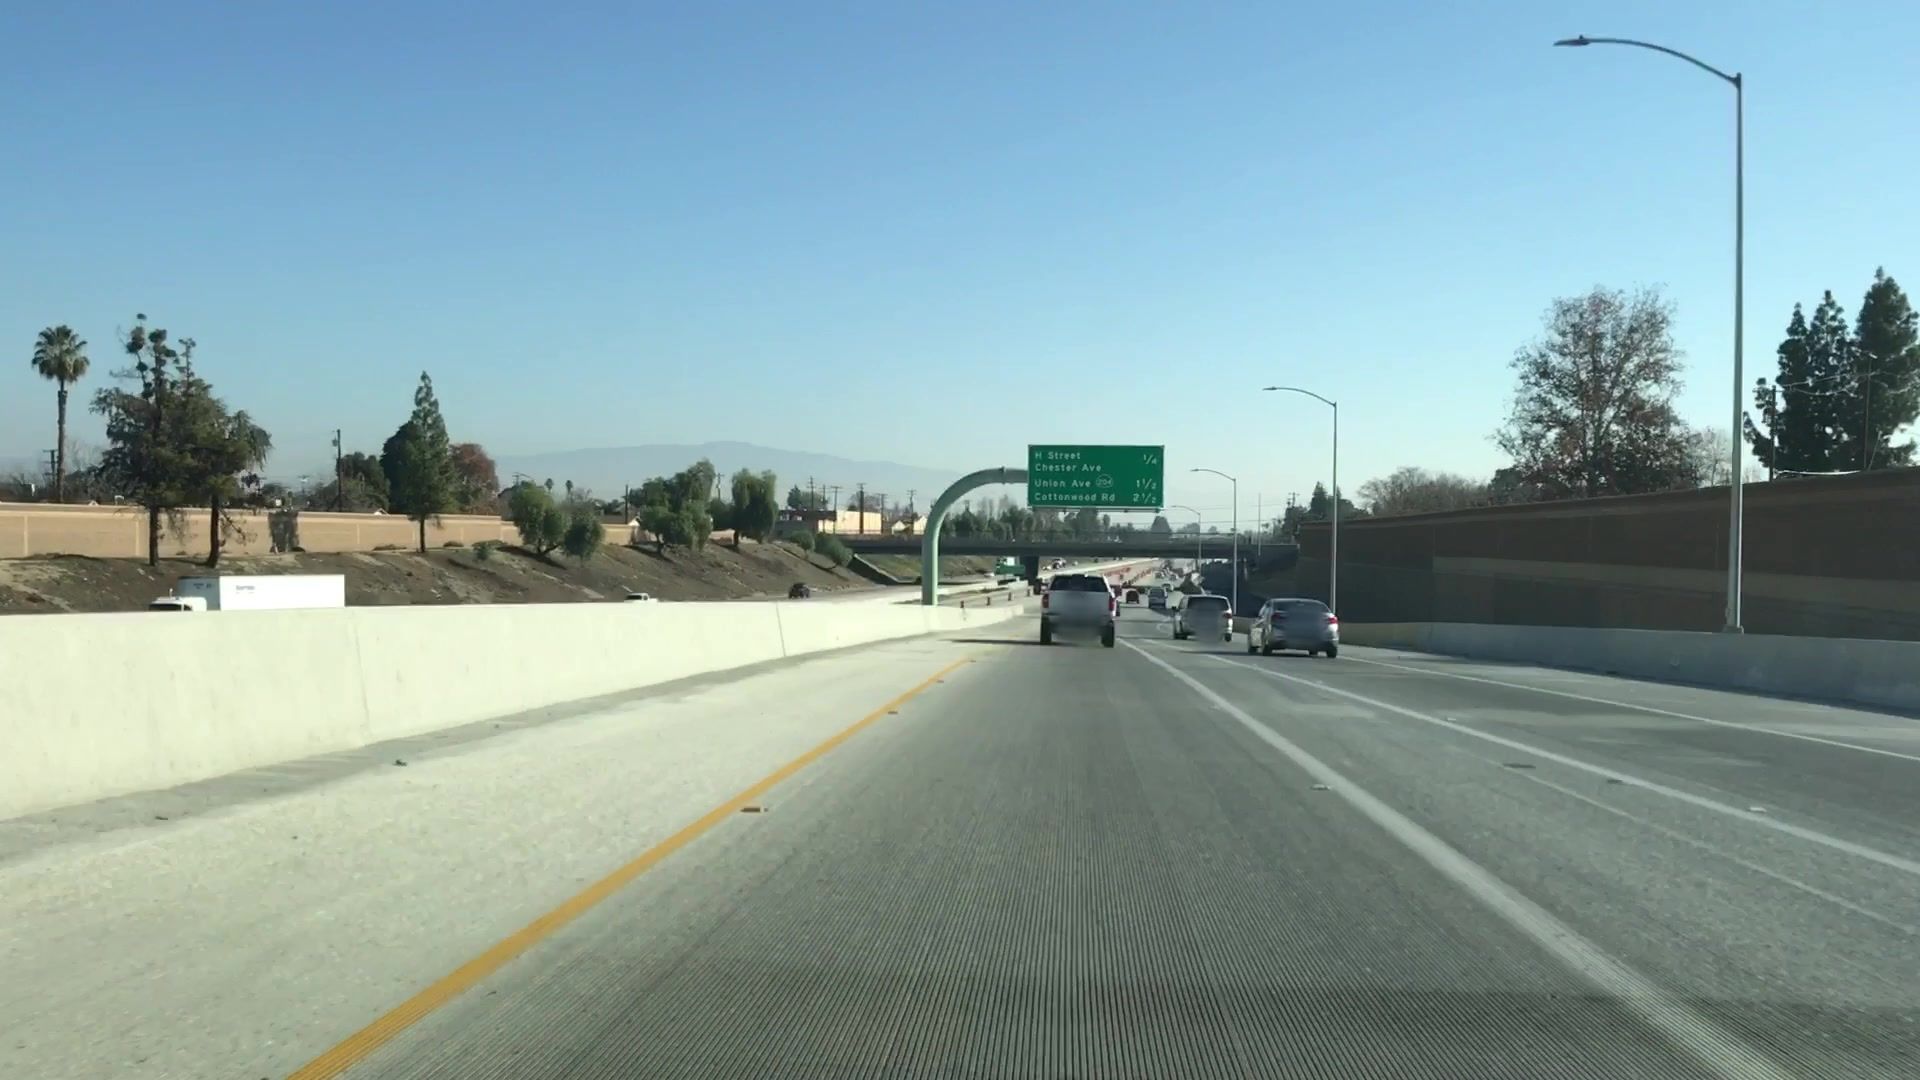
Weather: clear
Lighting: day
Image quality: good
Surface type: driving surface
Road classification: trunk_link, motorway_link
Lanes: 2
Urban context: urban centre
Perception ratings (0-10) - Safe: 1.27, Lively: 0.85, Beautiful: 1.86, Boring: 6.86, Depressing: 7.36, Wealthy: 1.62